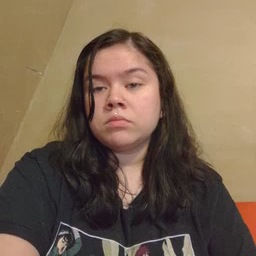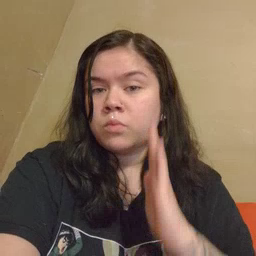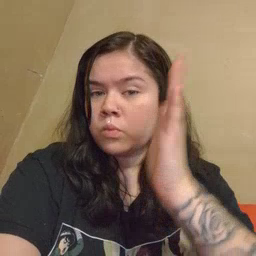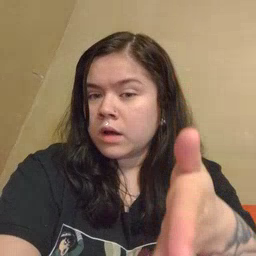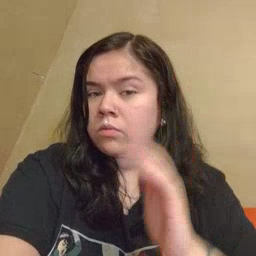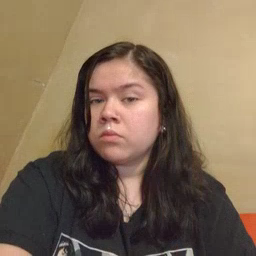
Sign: chin